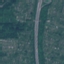
Land use / land cover: Highway